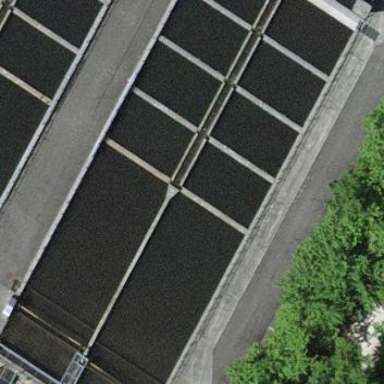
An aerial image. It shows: Image of wastewater.